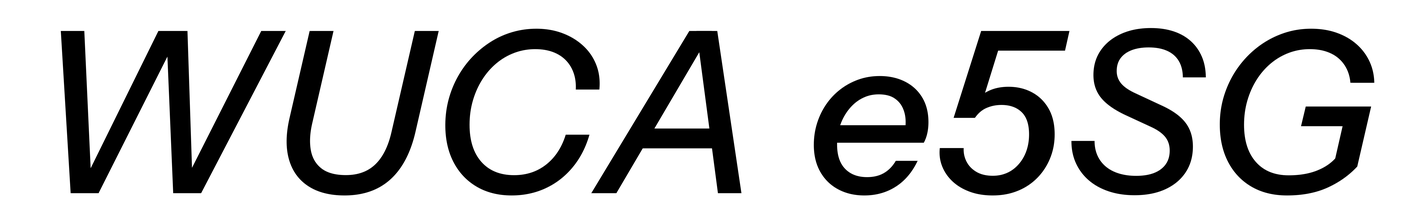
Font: InstrumentSans-Italic_Medium_Italic